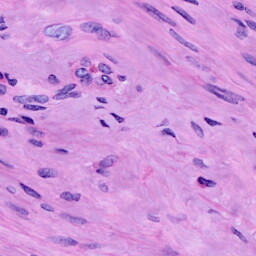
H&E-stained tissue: Cervix